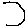
Label: hexagon